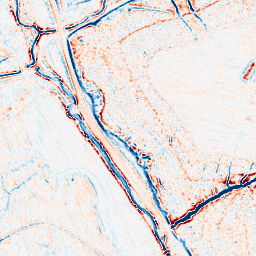
Category: edge_preserving
Decomposition family: bilateral
Decomposition parameters: d: 9
sigma_color: 100
sigma_space: 25
Upsampling method: edge_directed
Upsampling parameters: scale: 2
Upsampling scale: 2